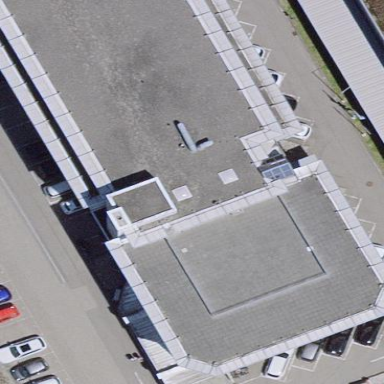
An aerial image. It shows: Office building.